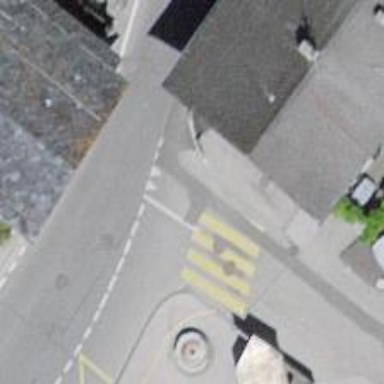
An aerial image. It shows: Marked crossing on footway.